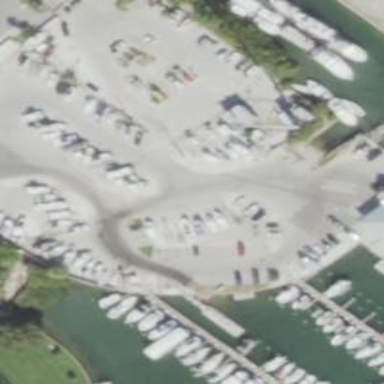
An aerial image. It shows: Marina on leisure land.